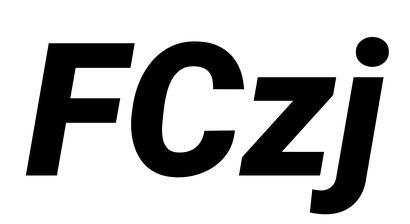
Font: Roboto-Italic_Black_Italic